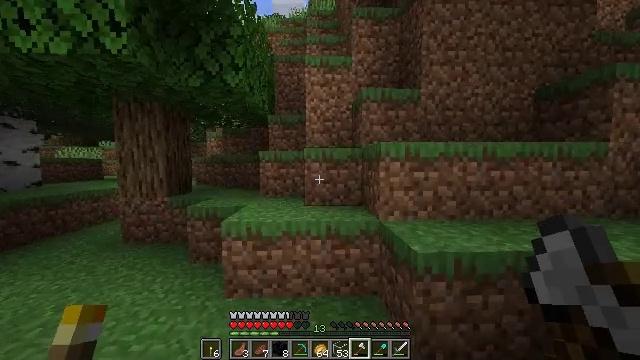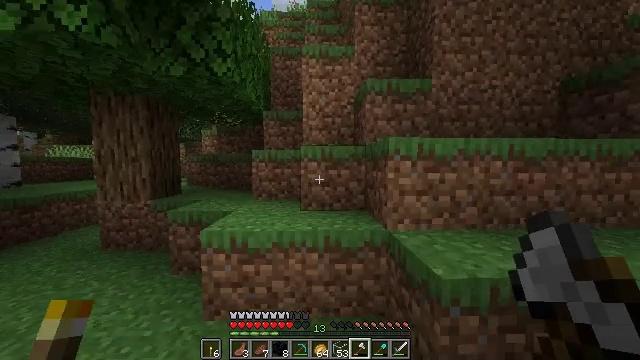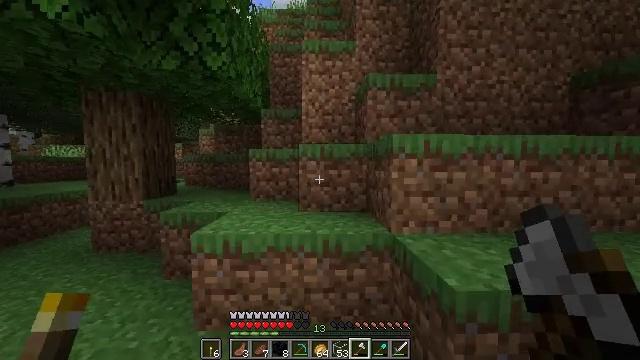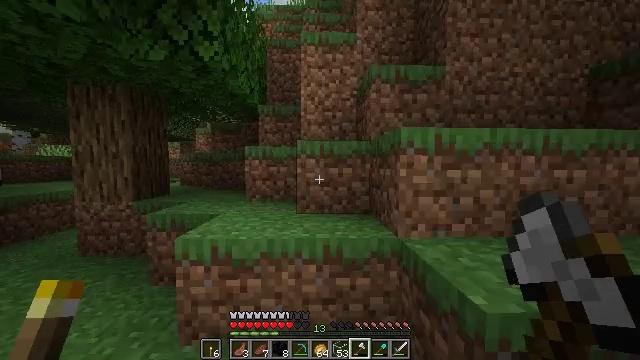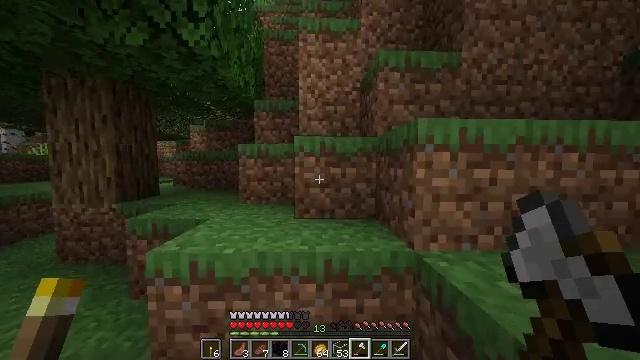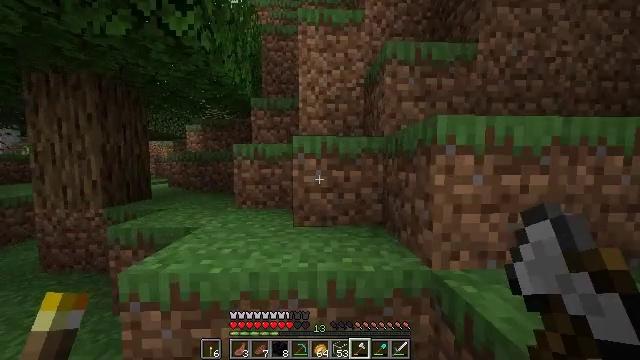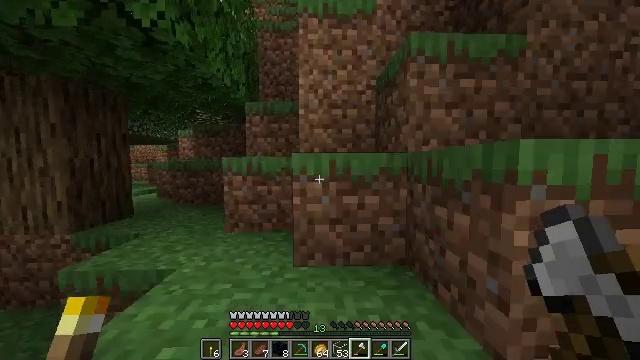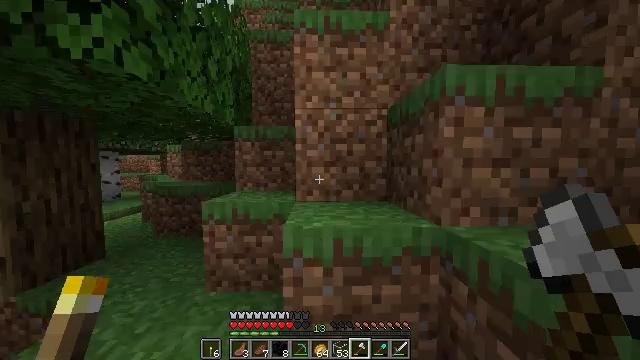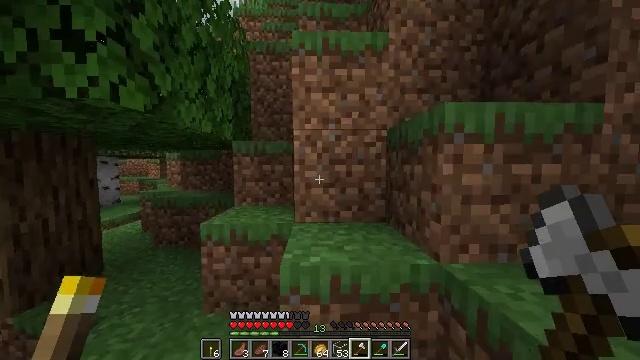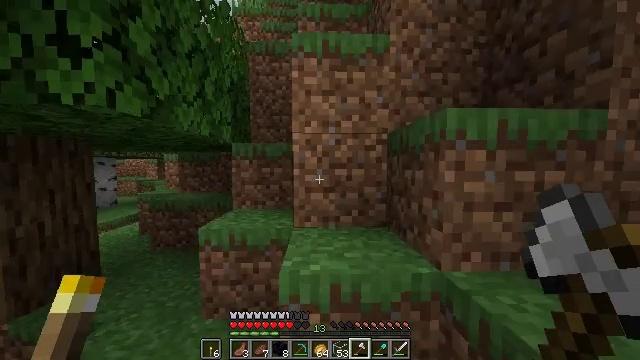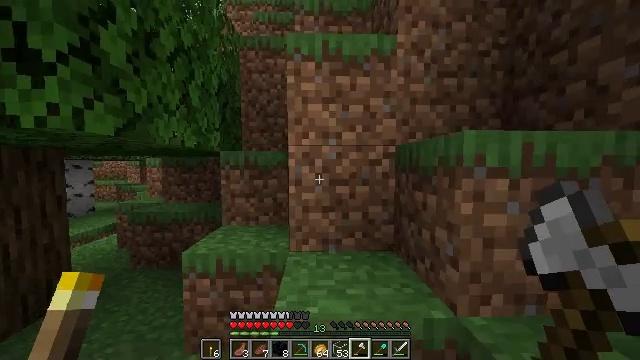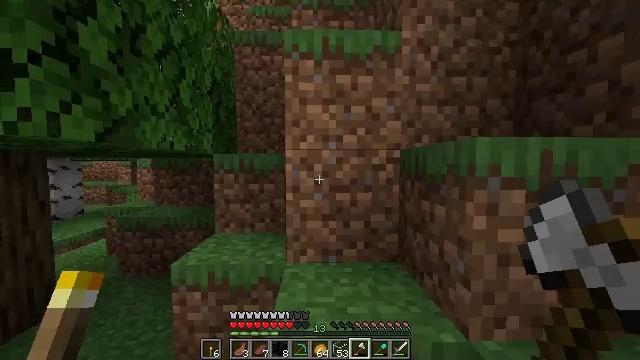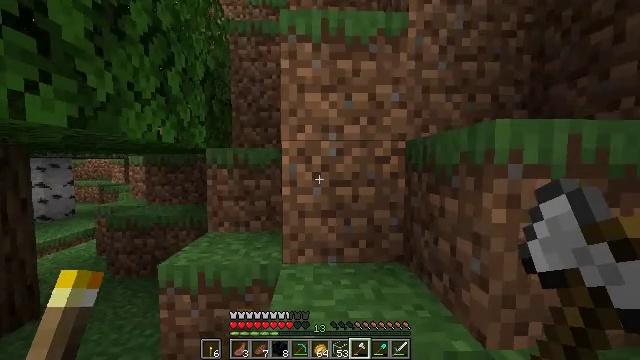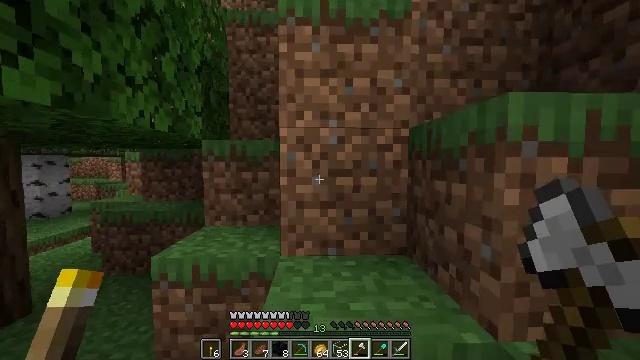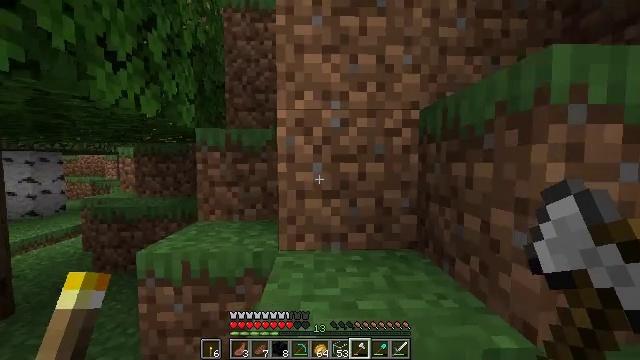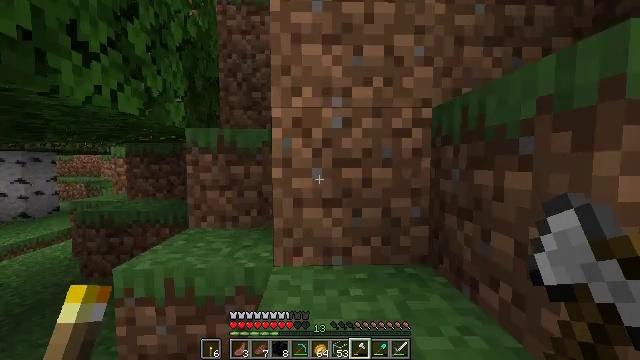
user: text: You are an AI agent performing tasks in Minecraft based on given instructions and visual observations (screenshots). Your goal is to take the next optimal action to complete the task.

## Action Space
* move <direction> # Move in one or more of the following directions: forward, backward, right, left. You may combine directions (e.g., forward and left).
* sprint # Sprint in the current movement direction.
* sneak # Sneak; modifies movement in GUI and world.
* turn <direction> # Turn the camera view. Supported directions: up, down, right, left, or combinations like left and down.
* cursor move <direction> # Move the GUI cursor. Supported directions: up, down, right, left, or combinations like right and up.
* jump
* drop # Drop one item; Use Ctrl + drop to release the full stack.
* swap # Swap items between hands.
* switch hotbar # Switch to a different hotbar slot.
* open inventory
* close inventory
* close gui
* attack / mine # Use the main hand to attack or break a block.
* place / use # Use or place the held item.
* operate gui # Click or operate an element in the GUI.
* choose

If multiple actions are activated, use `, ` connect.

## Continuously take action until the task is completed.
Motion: motion action
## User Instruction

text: Mine grass block from the ground.
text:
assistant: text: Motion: move forward
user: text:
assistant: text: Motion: move forward
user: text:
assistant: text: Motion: move forward
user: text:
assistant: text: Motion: move forward
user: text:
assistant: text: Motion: move forward
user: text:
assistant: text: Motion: move forward, jump
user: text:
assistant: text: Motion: move forward, jump
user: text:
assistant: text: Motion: move forward, jump
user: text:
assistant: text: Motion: move forward, jump
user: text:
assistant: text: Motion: move forward, jump
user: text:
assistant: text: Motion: move forward, jump
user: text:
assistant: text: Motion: move forward, jump
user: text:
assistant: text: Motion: move forward, jump
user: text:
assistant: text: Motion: move forward, jump
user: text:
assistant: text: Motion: move forward, sprint, jump
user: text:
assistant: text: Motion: move forward, sprint, jump
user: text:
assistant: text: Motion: move forward, sprint, jump
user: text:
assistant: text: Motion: move forward, sprint, jump
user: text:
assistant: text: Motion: move forward, jump
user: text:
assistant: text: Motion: move forward, jump
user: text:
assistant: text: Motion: move forward, jump
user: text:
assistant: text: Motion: move forward
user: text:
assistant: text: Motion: no_op
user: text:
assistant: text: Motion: no_op
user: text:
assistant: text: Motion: no_op
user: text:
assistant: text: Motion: no_op
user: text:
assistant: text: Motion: turn right
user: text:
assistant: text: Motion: turn right and up
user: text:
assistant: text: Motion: turn right and up
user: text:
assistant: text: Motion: no_op